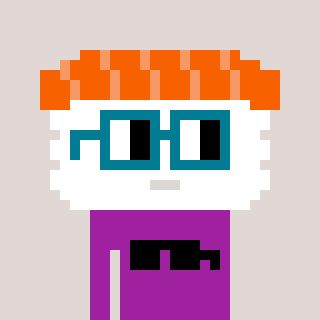
a pixel art character with square dark green glasses, a nigiri-shaped head and a magenta-colored body on a warm background